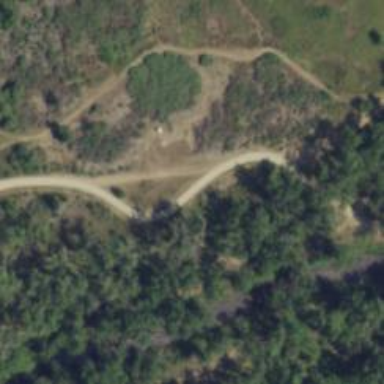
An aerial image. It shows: Path designated as multipurpose trail.